Question: I have been working on querying multiple sheets of data and would like the text string from one of the cells to determine which sheet that row is querying but can not figure out how to do it. This is the most recent formula I have tried:
'''
=QUERY(INDIRECT("B"&"2")&"!"&$2:$1000)
'''
Cell B2 contains the name of the other sheet I am trying to query.

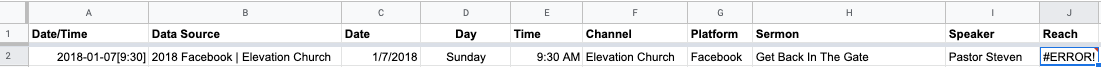
Answer: try:
'''
=QUERY(INDIRECT(B2&"!2:1000"))
'''
or:
'''
=QUERY(INDIRECT(B2&"!B2:B1000"))
'''